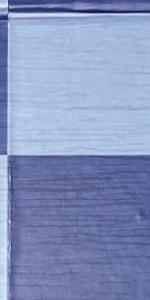
Label: Empty